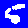
Digit: 5